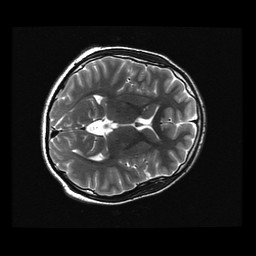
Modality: T2w
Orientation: axial
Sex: male
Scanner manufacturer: ge
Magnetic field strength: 3 T
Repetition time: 5 s
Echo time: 0.1019 s